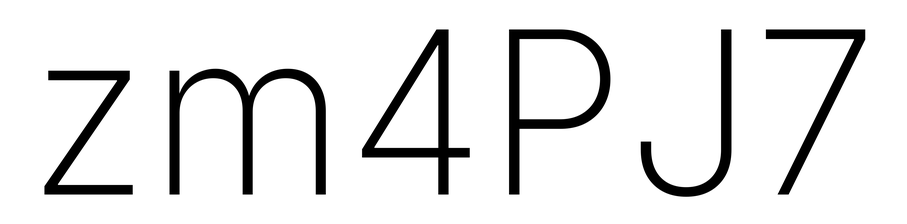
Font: Inter_ExtraLight